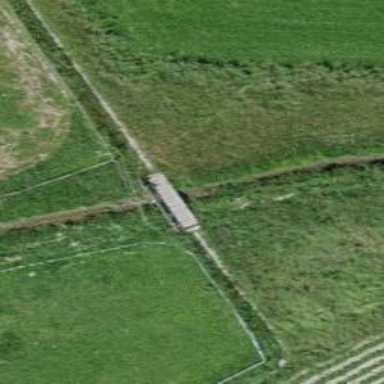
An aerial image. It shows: Path on bridge.